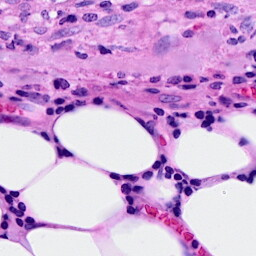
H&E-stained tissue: Breast